Chest X-ray:
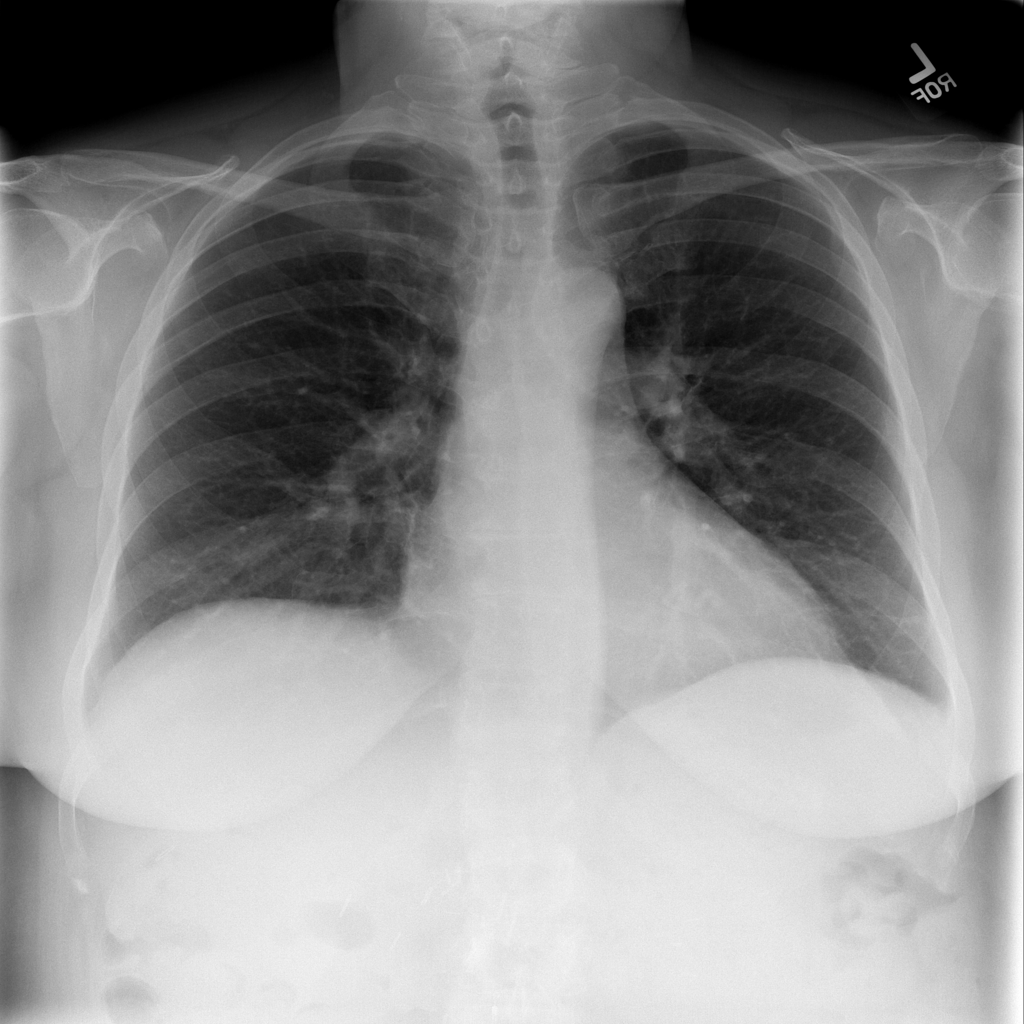
No abnormal finding: yes